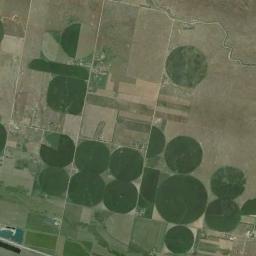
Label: circular_farmland